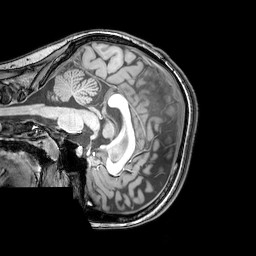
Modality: T1w
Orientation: sagittal
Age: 23
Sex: female
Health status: healthy
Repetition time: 0.081 s
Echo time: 0.037 s